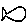
Label: fish